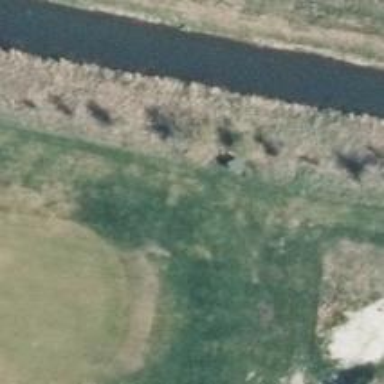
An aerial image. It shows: Designated path for golf carts. The path has ground surface with track type of grade 5.